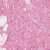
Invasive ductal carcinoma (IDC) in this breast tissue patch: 0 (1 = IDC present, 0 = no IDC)